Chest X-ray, PA view. Patient: 10 years old, sex M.
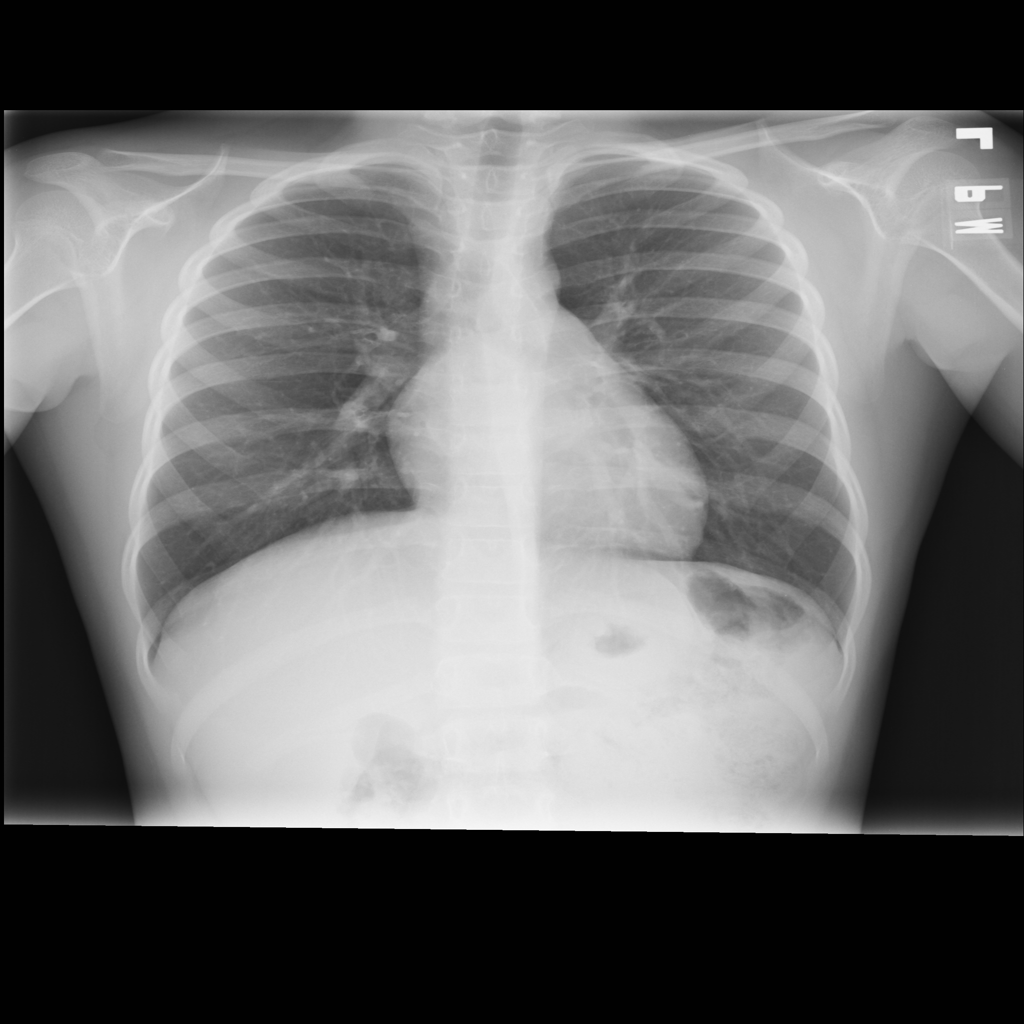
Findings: No Finding